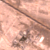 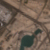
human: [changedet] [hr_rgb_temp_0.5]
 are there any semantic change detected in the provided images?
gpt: A small round artificial lake has been realized below the road.